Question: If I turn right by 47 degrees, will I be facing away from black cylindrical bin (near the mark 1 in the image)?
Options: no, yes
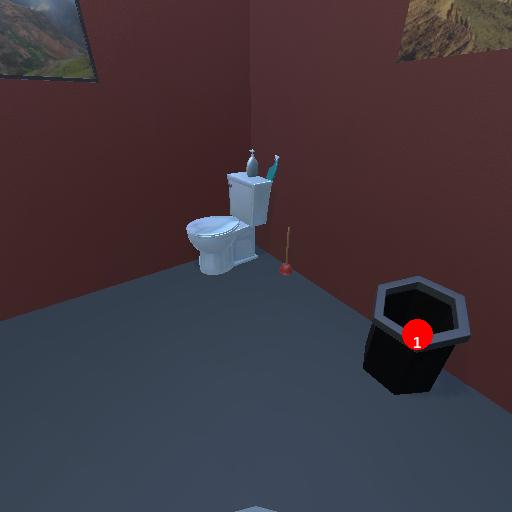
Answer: no